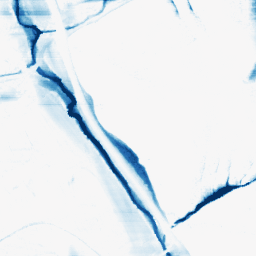
Category: morphological
Decomposition family: morphological_rect
Decomposition parameters: operation: closing
width: 50
height: 5
Upsampling method: lanczos
Upsampling parameters: scale: 8
Upsampling scale: 8